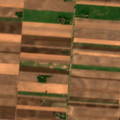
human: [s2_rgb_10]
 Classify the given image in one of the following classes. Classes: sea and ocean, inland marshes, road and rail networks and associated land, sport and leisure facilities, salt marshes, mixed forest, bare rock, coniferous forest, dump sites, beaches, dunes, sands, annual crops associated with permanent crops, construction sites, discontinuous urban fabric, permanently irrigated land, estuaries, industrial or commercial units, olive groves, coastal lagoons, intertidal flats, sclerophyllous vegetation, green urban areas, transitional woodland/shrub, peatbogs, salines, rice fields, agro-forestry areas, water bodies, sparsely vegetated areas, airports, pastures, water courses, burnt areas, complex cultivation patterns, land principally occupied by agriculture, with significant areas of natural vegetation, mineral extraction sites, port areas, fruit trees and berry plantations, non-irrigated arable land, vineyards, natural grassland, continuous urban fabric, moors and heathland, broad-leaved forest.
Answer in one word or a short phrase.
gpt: non-irrigated arable land